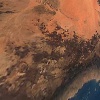
Label: land